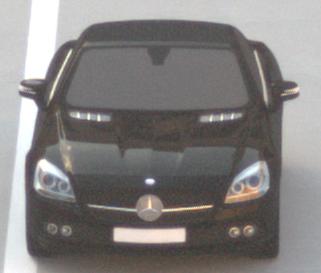
Make: Mercedes-Benz
Model: SLK 200
Detailed model: SLK-Class (172)
Model produced from: 2011/03
Model produced until: 2015/04
Doors: 2
Color: black
Road condition: dry road
Daytime: sunrise or sunset
Contrast: low contrast